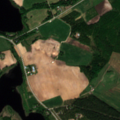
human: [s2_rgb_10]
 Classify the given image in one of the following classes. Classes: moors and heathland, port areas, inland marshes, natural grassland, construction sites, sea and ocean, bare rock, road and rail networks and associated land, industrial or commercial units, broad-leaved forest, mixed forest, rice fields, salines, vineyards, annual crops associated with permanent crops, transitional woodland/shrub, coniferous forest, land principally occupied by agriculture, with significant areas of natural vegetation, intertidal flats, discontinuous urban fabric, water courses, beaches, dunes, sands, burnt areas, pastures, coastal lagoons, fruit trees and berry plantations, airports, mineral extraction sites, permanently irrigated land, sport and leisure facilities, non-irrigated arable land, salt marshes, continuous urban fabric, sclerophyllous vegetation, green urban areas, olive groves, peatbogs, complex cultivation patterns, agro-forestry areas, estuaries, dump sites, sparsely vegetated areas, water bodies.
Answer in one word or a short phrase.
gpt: non-irrigated arable land, land principally occupied by agriculture, with significant areas of natural vegetation, coniferous forest, mixed forest, water bodies